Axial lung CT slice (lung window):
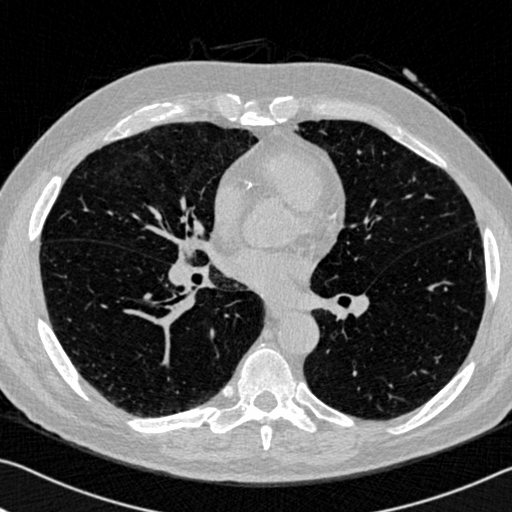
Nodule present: no